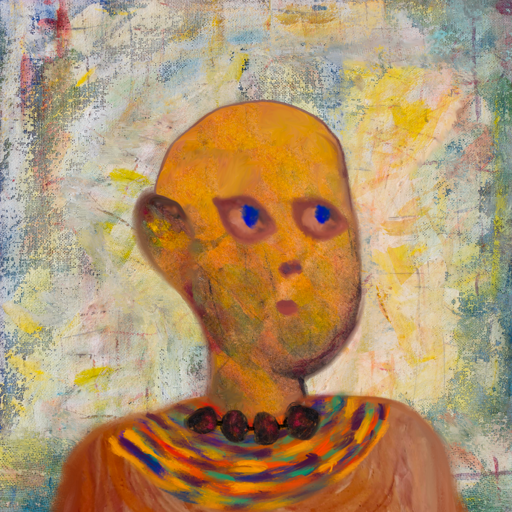
Background: Irani, Head And Neck Side: Gypsy_Mother, Face Side: Mother_And_Son_Mother, Bust: Pious_Lady, Hair Side: Blank, Head Accessory: Blank, Second Necklace: An_Impression_2, Necklace: Mosgoul, Baby: Blank